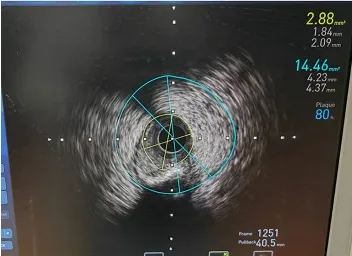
Intravascular ultrasound examination. In an elderly patient with Sheehan's syndrome. (F) The plaque load at the most severe stenosis of the proximal left anterior descending branch is 80%, and the minimum lumen area is 2.88 mm2.
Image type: radiology (ultrasound)